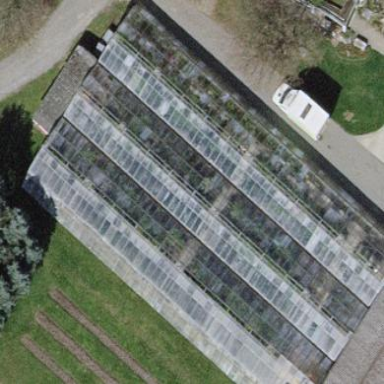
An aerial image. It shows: Greenhouse.